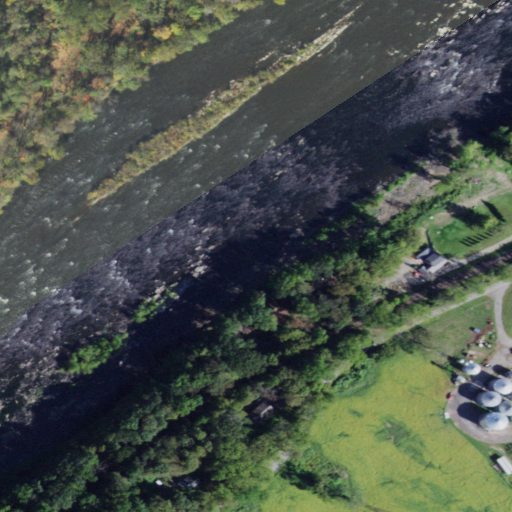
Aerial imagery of island in New Jersey named Foul Rift Islands containing open water, deciduous forest, open development, cultivated crops, medium intensity development, pasture, low intensity development, mixed forest, herbaceous wetlands, and woody wetlands